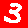
Digit: 3